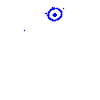
Particle: kaon